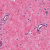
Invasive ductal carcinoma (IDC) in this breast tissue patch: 0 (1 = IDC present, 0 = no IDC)